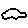
Label: car